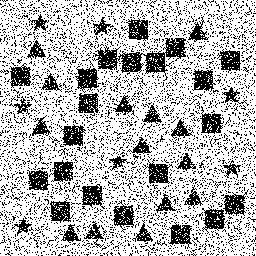
Squares: 21
Triangles: 14
Stars: 7
Total shapes: 42